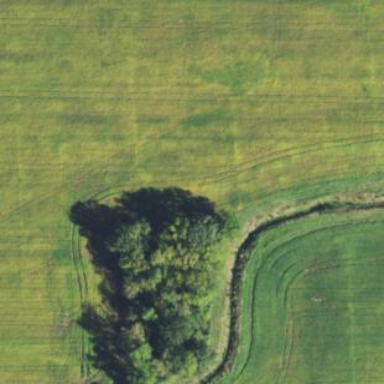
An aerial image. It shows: Serene woodland landscape.